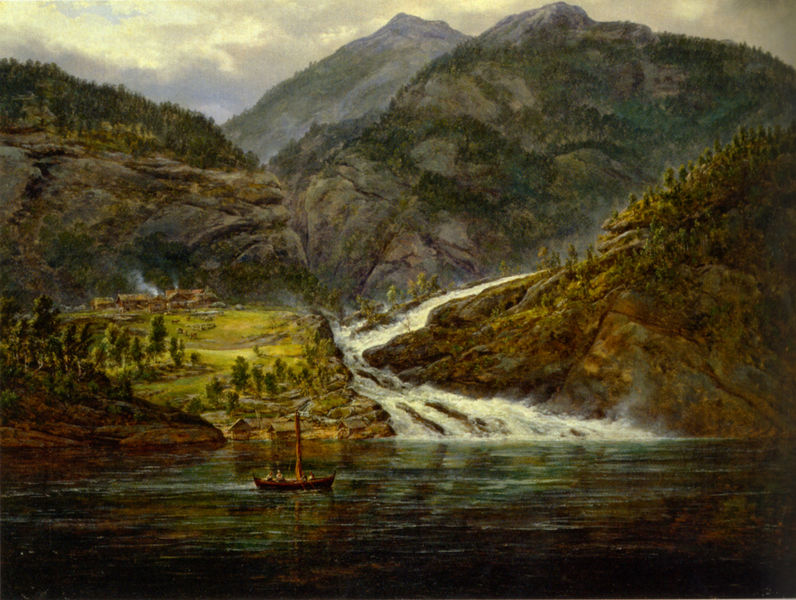
Titel: Blick auf den Tyssefoss im Bolstadfjord
Künstler: Johan Christian Dahl
Standort: Kiel
Institution: Kunsthalle
Schlagwörter: baum, berg, blau, felsen, gemälde, himmel, meer, wasser, weiß, wolken, bäume, fluss, gelb, grün, landschaft, menschen, ocker, see, teich, ufer, braun, grau, hell, schwarz, haus, rot, wiese, stein, öl, bach, feld, häuser, hügel, natur, spiegelung, gewässer, rauch, sonne, gold, tal, wald, wasserfall, boot, schornstein, deutschland, gischt, schiff, strand, wellen, ort, mast, abhang, berge, fels, gebirge, gipfel, hang, dorf, schlucht, steil, hütten, mündung, strom, stromschnelle, tannen, ölgemälde, wetter, bucht, ortschaft, panorama, regen, alpen, wälder, gefälle, sonnig, mittelalter, fall, siedlung, gebirgslandschaft, hänge, baumgrenze, zerklüftet, wildbach, tosen, besatzung, merr, äume, wäder, einfluss, hiff, grüpn, e, ee, h, birge, äum, reißender gebirgsfluss, dunkle fraben, schiffboot, reissender bach, schiff mit personen im vordergrund, flüssmündung